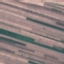
Land use / land cover class: AnnualCrop